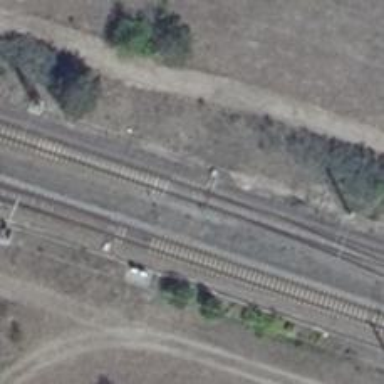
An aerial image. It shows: Railway switch.